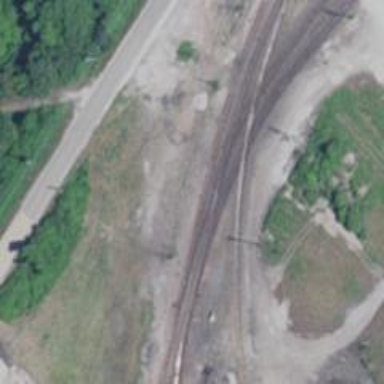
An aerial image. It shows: Railway crossing.